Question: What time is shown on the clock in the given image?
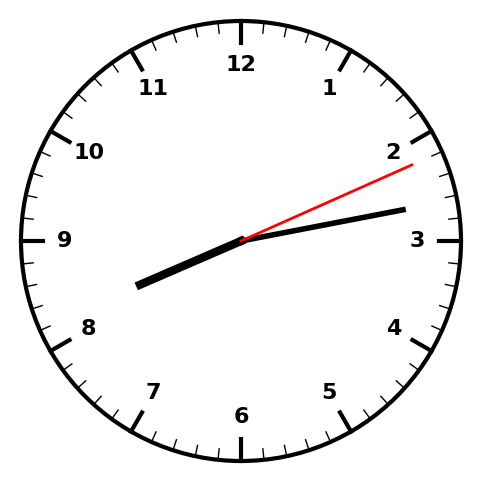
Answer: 08:13:11